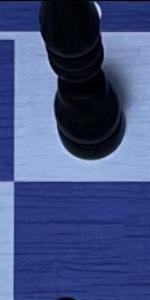
Label: Empty